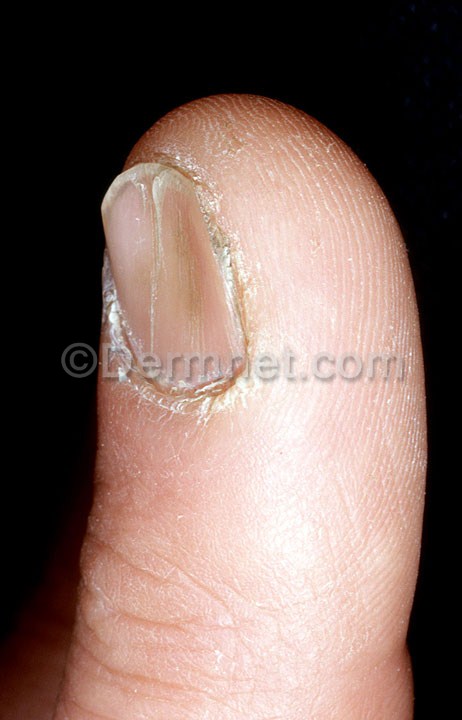
Disease: Nail Fungus and other Nail Disease